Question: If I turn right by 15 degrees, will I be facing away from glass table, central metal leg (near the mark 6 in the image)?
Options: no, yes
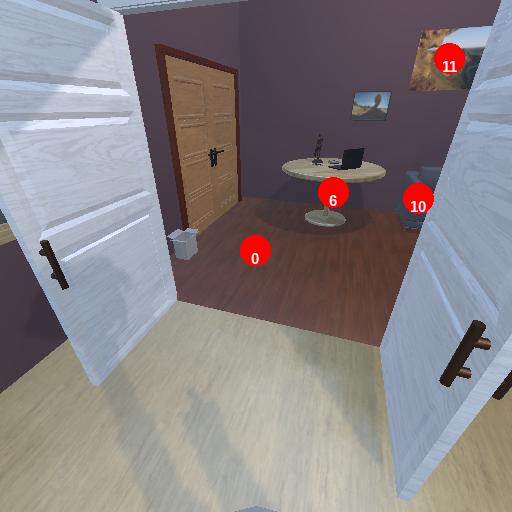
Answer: no